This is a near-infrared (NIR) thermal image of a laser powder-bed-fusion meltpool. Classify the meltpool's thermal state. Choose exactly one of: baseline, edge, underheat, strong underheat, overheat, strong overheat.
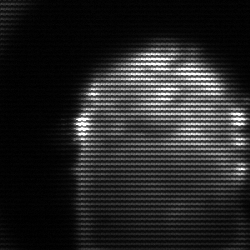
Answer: baseline